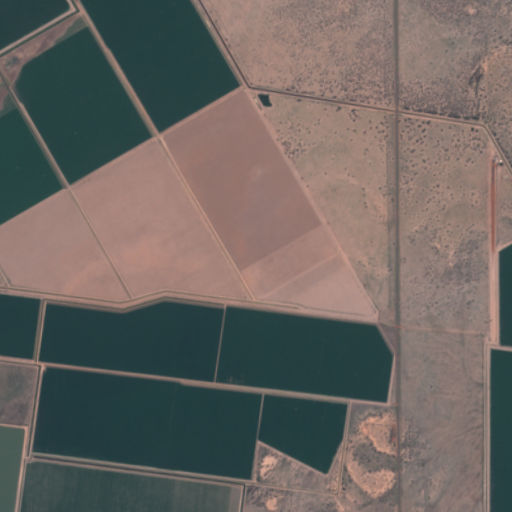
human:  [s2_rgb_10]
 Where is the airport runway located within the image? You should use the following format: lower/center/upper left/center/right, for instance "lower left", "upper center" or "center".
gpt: The airport runway is located in the upper right of the image.
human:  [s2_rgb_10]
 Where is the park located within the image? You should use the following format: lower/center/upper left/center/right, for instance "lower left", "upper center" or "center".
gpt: There is no park in the image.